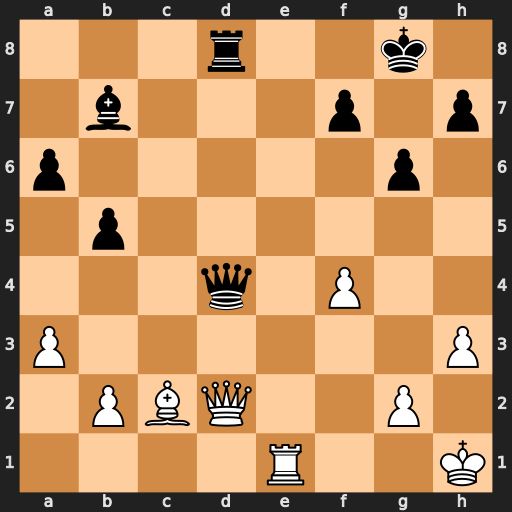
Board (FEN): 3r2k1/1b3p1p/p5p1/1p6/3q1P2/P6P/1PBQ2P1/4R2K
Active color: w
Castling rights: -
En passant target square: -
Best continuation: Re8+ Rxe8 Qxd4